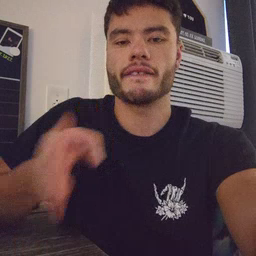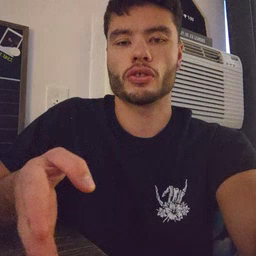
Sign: after